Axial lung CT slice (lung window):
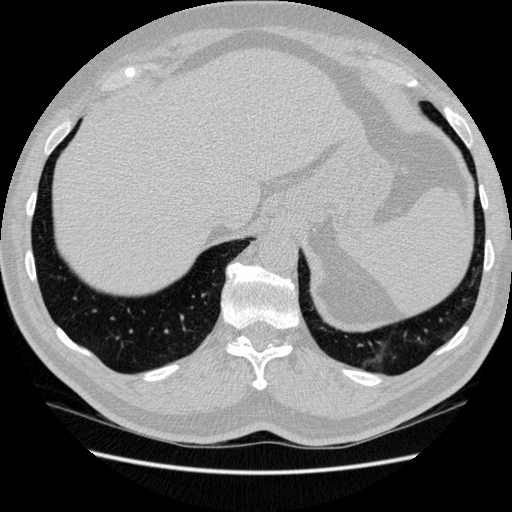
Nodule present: no